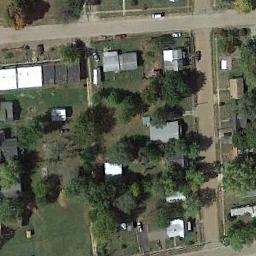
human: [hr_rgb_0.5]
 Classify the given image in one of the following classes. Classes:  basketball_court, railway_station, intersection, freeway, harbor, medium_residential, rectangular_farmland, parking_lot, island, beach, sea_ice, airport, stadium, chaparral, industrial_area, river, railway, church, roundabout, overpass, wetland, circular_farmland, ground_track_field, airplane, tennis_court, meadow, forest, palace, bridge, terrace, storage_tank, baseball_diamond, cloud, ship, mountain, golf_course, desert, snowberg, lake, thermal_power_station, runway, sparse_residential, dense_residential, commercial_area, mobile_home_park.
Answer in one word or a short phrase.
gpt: medium_residential